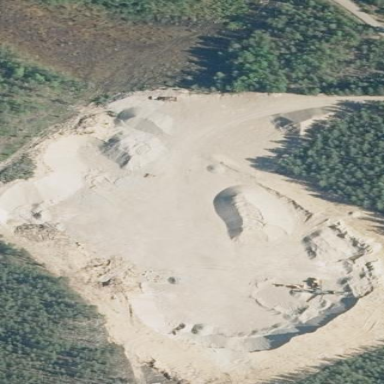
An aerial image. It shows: Quarry area where gravel is extracted.